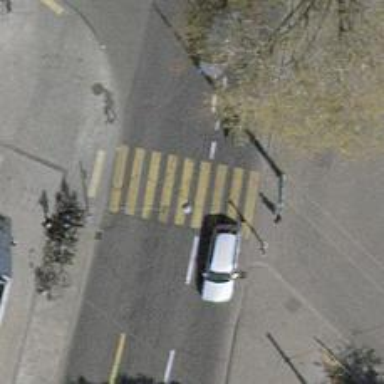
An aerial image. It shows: Road crossing with traffic signals.